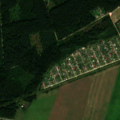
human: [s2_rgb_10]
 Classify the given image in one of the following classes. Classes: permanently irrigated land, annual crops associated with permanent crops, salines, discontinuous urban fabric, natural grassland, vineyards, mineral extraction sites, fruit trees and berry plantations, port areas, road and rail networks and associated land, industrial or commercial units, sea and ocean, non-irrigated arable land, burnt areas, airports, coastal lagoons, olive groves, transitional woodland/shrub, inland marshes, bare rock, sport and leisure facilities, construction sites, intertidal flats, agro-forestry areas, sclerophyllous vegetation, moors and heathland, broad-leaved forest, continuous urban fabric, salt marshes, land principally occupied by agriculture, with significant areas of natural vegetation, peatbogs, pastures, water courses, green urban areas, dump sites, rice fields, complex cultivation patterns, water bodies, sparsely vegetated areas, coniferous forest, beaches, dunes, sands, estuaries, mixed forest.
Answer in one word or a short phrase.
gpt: discontinuous urban fabric, non-irrigated arable land, complex cultivation patterns, land principally occupied by agriculture, with significant areas of natural vegetation, coniferous forest, mixed forest